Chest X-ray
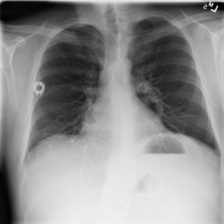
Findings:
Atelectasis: negative
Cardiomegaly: negative
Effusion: negative
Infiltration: negative
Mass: negative
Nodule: negative
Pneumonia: negative
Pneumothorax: negative
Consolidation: negative
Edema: negative
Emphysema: negative
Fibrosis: negative
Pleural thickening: negative
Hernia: negative